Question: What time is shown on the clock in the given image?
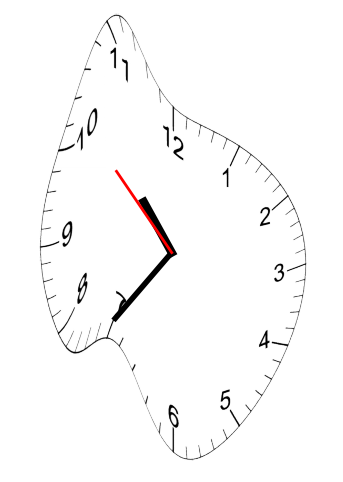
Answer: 10:35:52